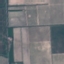
Land use / land cover: PermanentCrop